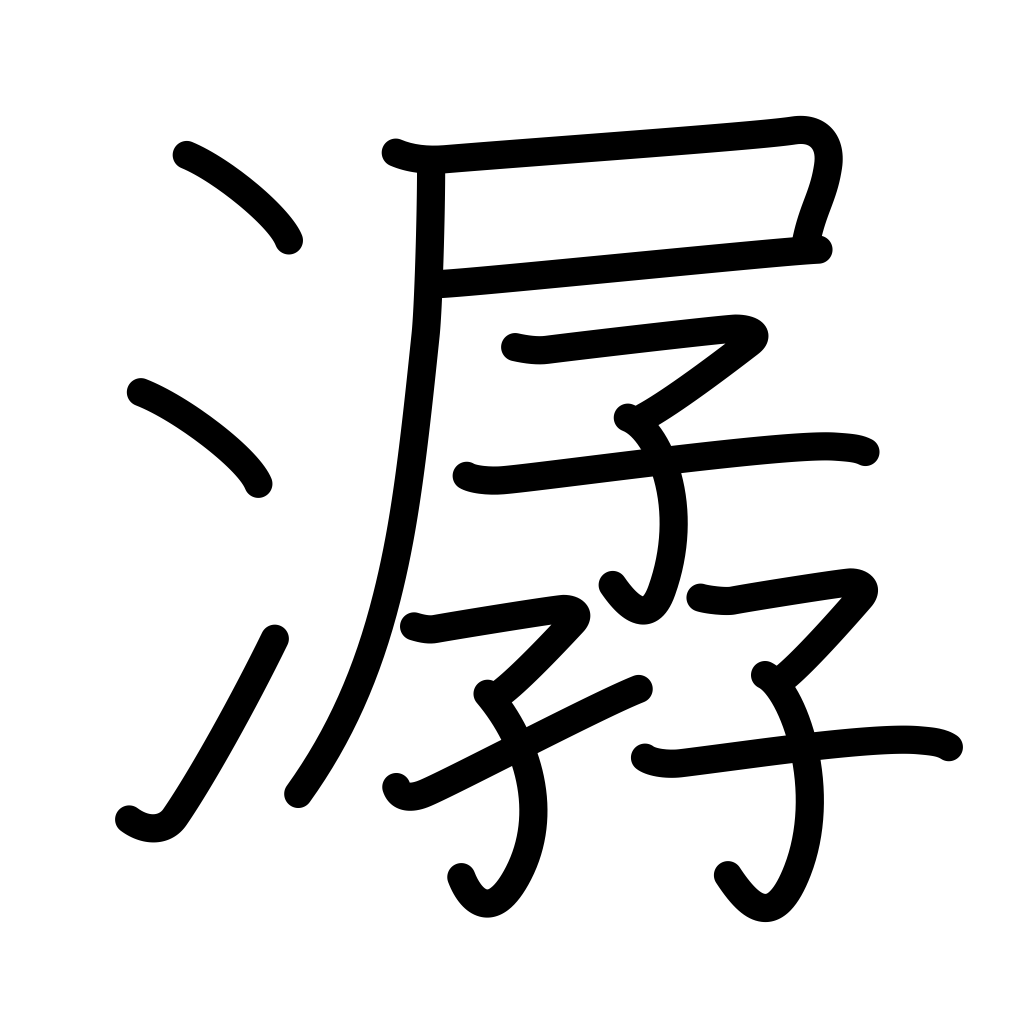
Meaning: sound of flowing water